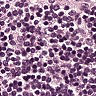
Metastatic tissue present: no